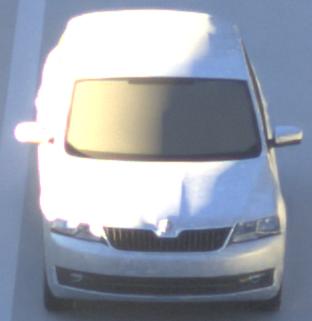
Make: Skoda
Model: Rapid Spaceback 1.2 TSI
Detailed model: Rapid Spaceback
Model produced from: 2013/10
Model produced until: 2015/04
Doors: 5
Color: white
Road condition: dry road
Daytime: sunrise or sunset
Contrast: high contrast